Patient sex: M
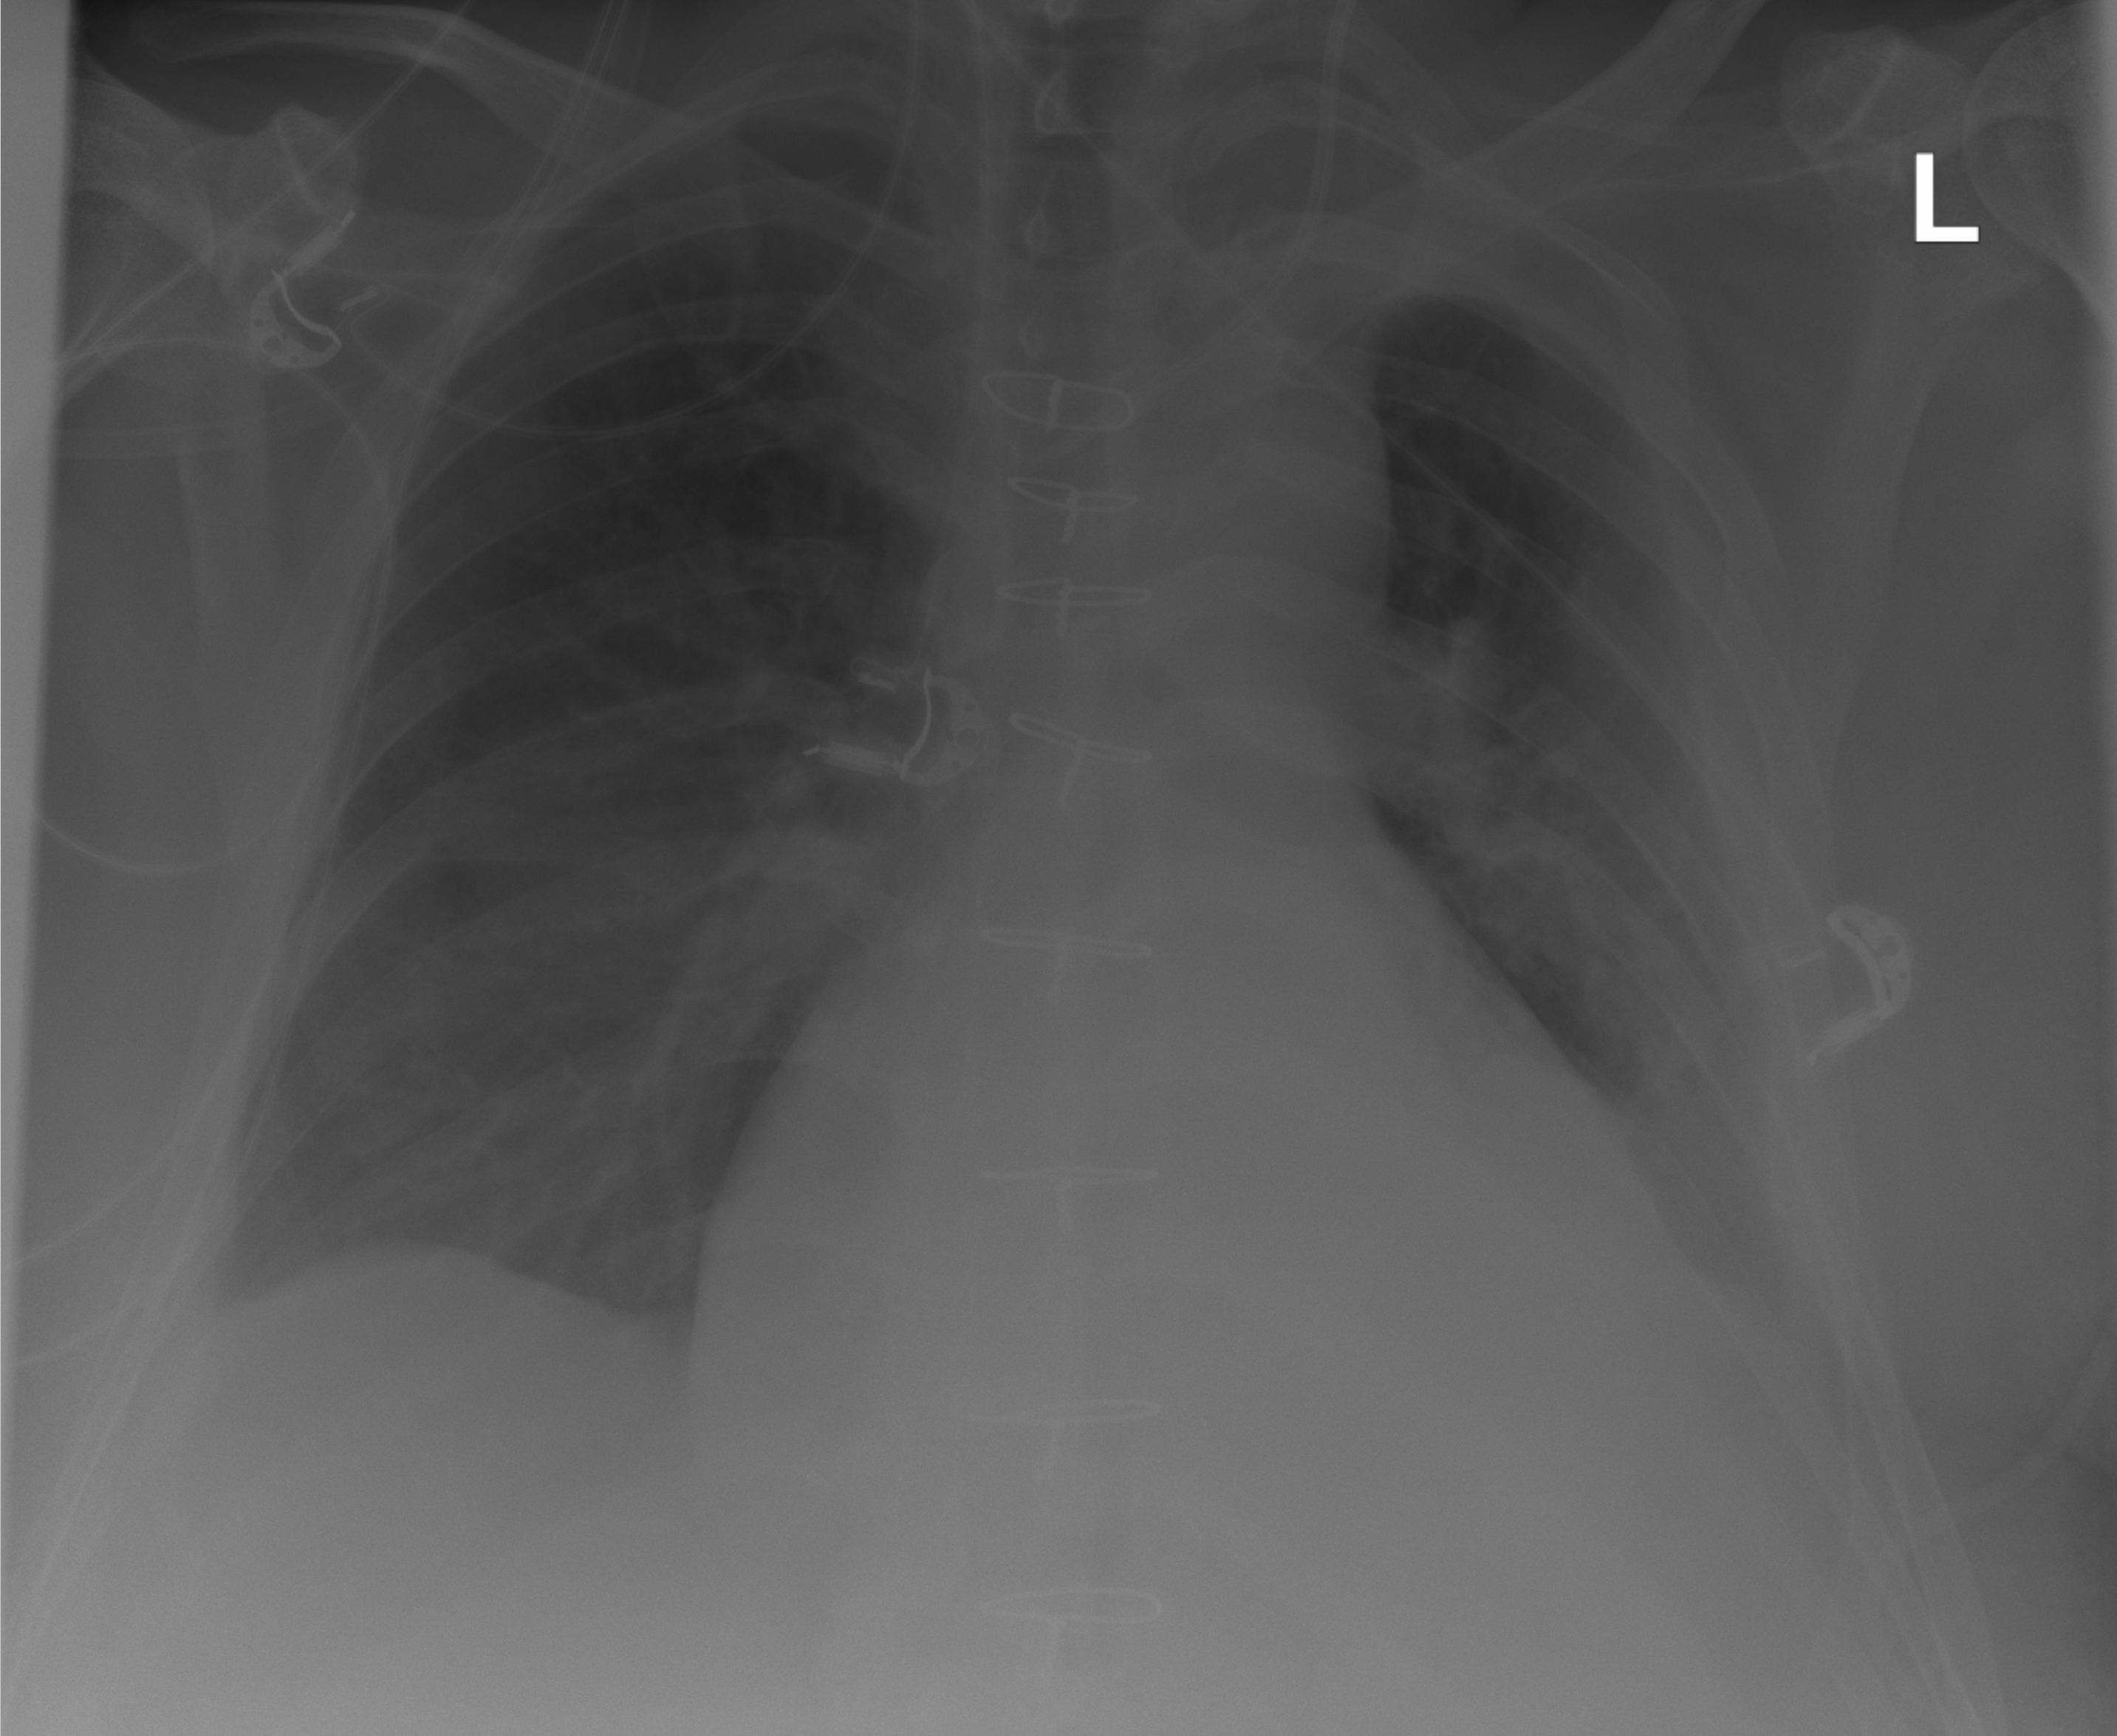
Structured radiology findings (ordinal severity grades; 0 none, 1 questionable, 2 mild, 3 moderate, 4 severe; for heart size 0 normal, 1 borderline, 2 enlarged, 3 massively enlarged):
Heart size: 2
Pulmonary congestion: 0
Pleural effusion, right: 2
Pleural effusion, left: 3
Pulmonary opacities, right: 0
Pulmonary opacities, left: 2
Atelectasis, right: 2
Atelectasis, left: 3